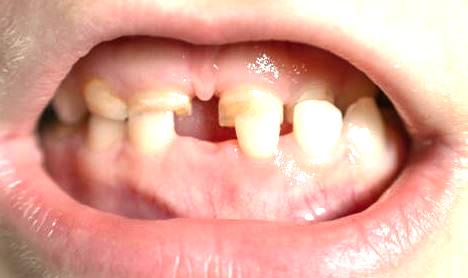
Condition: hypodontia